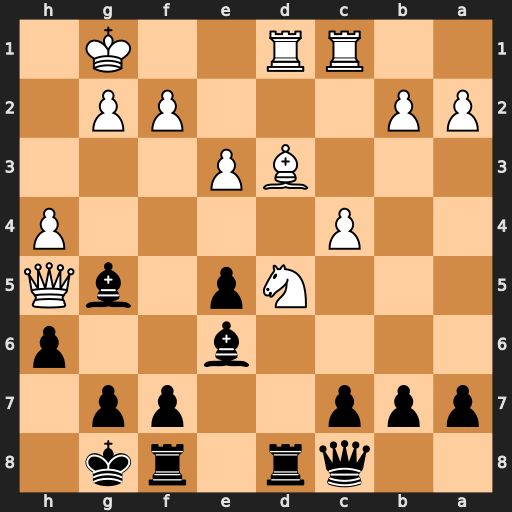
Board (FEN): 2qr1rk1/ppp2pp1/4b2p/3Np1bQ/2P4P/3BP3/PP3PP1/2RR2K1
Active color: b
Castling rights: -
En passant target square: -
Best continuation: Bg4 hxg5 Bxh5 Ne7+ Kh8 Nxc8 Bxd1